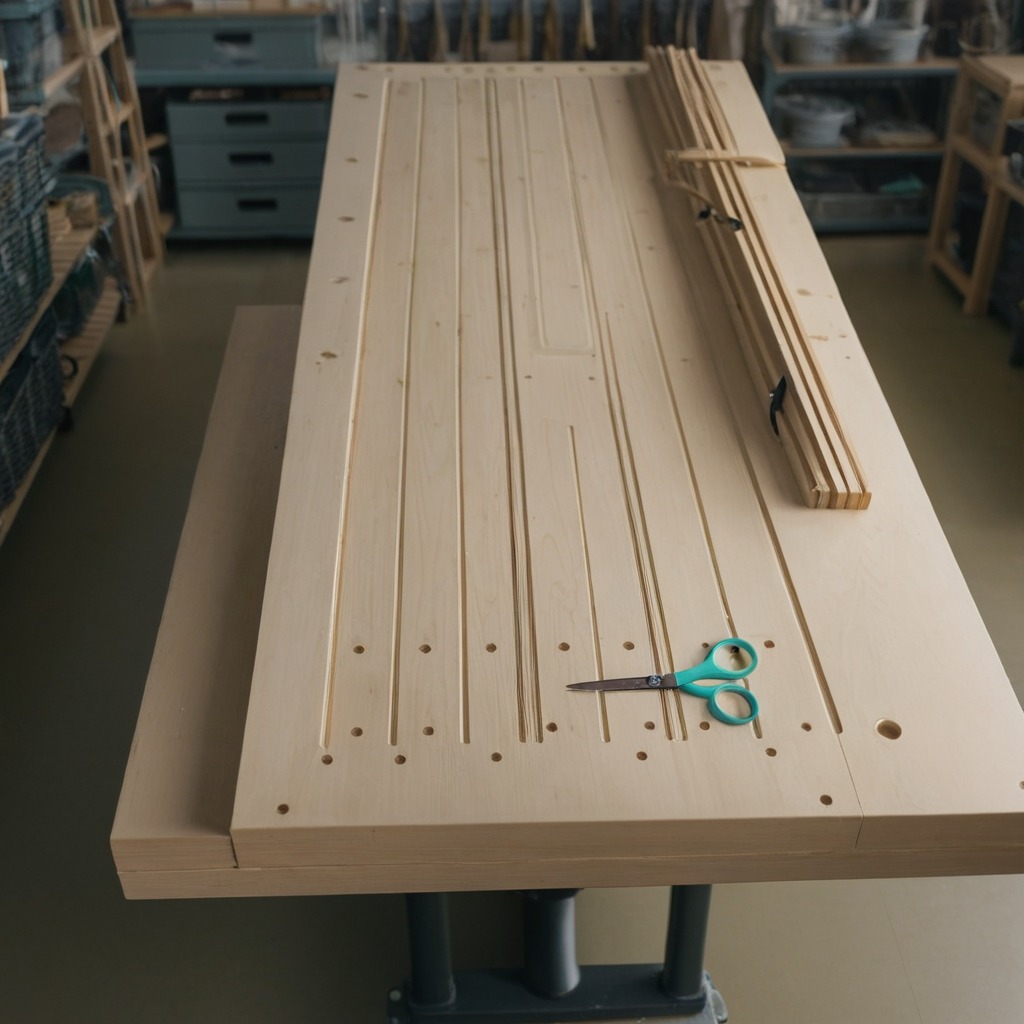
A scissor lies on the workbench inside a coastal fishing gear workshop.